Field crop: maize
Growth stage: 2
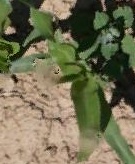
Species: maize